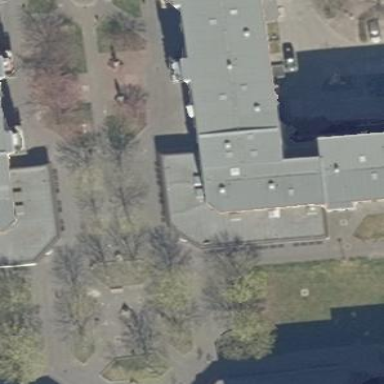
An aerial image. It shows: Civic building that serves as community center.